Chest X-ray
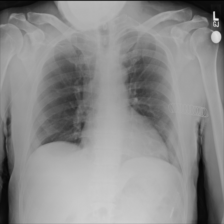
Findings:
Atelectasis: negative
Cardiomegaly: negative
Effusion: negative
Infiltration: negative
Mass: negative
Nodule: negative
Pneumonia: negative
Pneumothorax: negative
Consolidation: negative
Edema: negative
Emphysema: negative
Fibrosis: negative
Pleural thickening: negative
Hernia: negative